Interaction volume radius: 10 \u00c5
Interaction volume height: 15 \u00c5
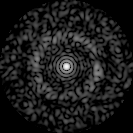
Disorder parameter: 0.8497